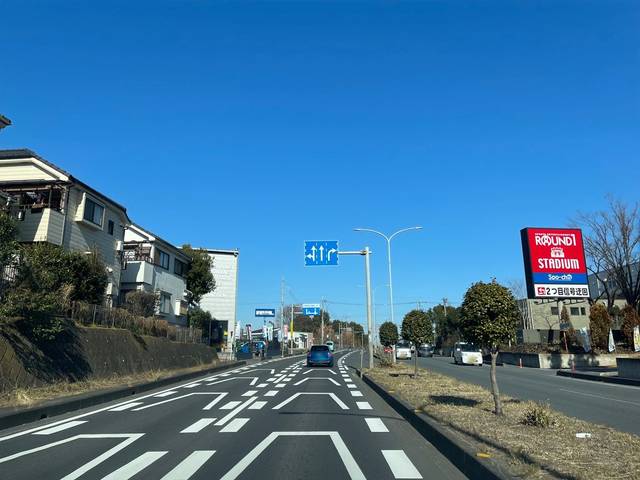
Region: Japan
Coordinates: 35.828, 139.375